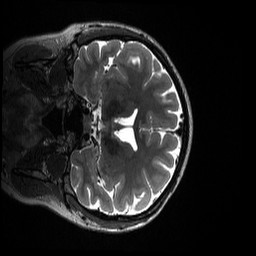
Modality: T2w
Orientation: coronal
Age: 27
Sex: female